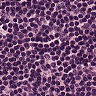
Metastatic tissue present: no